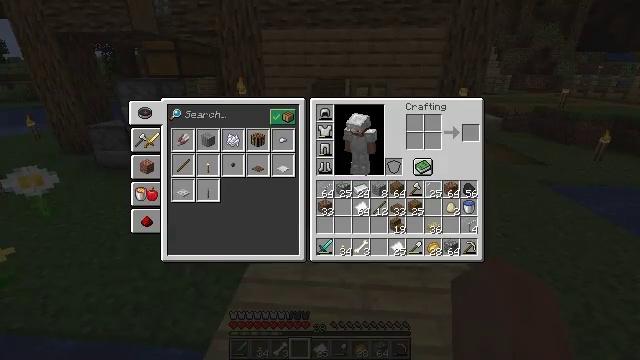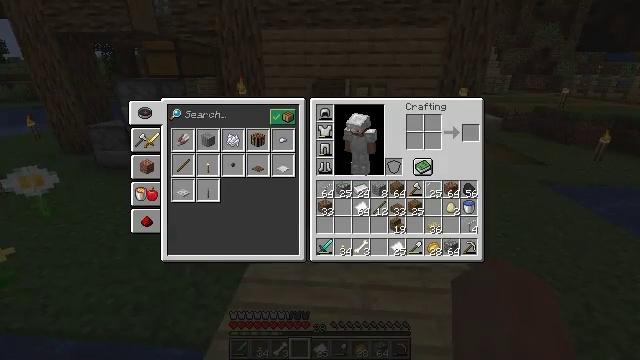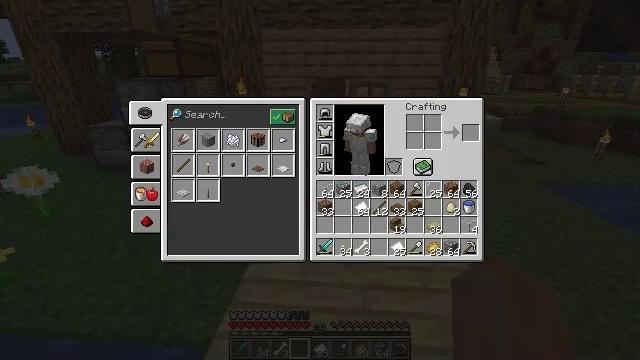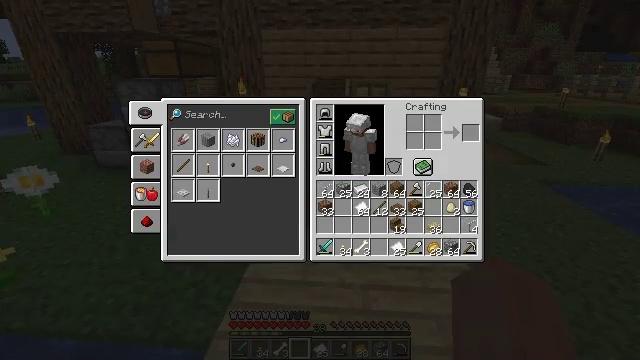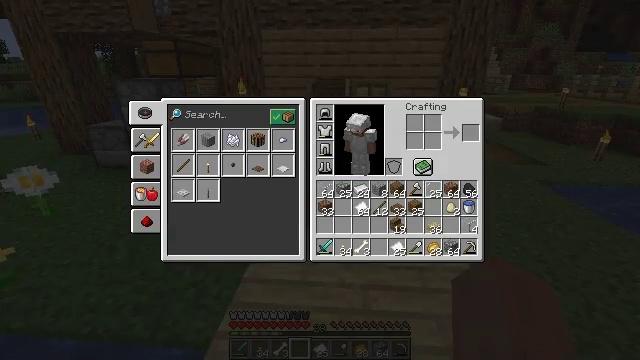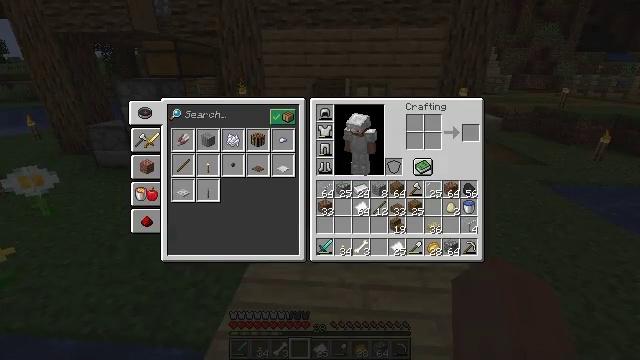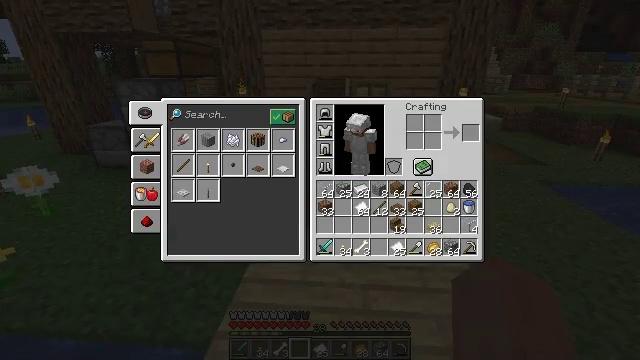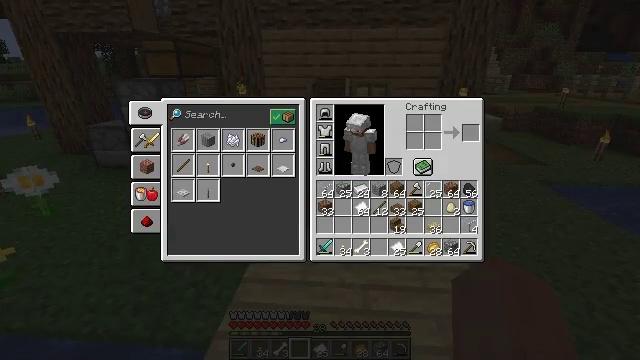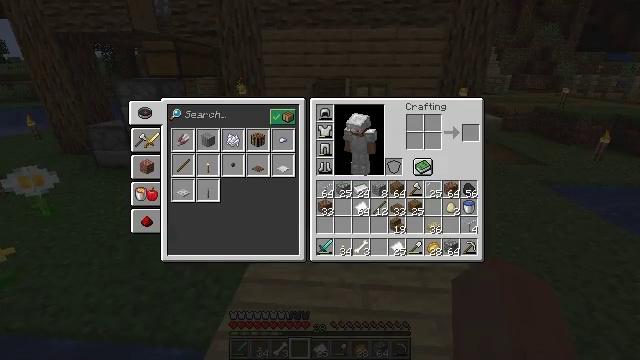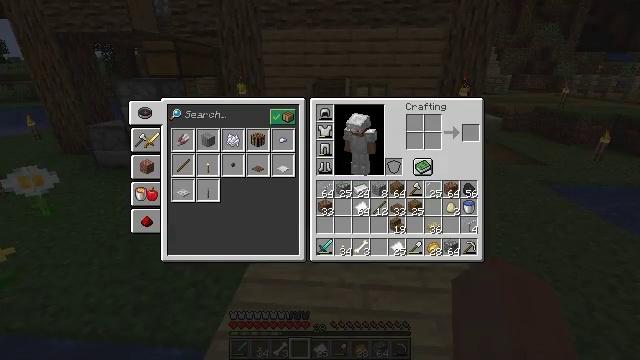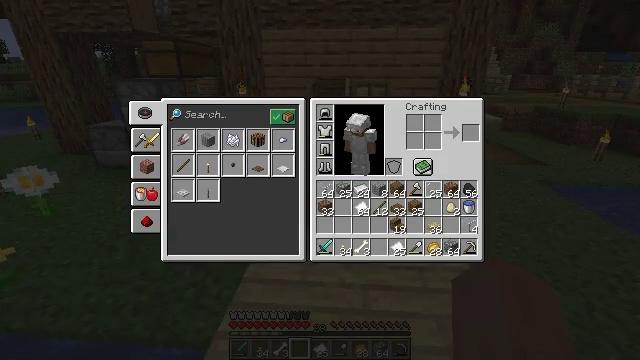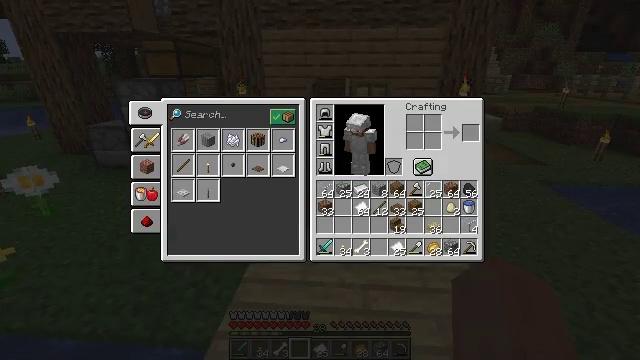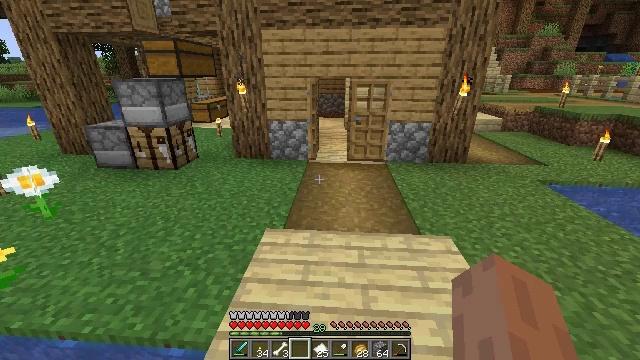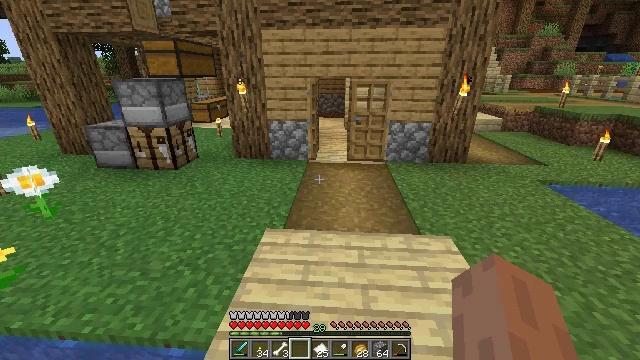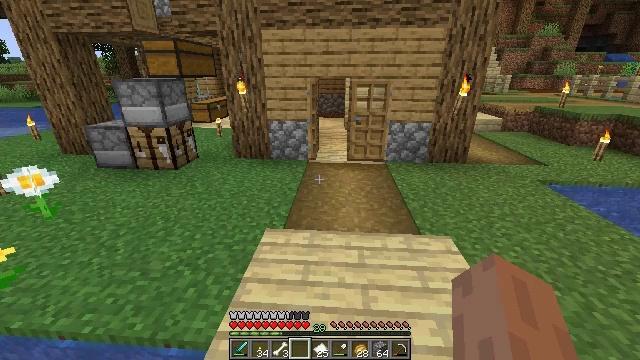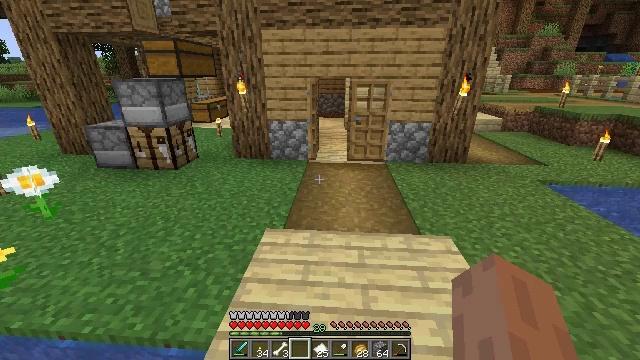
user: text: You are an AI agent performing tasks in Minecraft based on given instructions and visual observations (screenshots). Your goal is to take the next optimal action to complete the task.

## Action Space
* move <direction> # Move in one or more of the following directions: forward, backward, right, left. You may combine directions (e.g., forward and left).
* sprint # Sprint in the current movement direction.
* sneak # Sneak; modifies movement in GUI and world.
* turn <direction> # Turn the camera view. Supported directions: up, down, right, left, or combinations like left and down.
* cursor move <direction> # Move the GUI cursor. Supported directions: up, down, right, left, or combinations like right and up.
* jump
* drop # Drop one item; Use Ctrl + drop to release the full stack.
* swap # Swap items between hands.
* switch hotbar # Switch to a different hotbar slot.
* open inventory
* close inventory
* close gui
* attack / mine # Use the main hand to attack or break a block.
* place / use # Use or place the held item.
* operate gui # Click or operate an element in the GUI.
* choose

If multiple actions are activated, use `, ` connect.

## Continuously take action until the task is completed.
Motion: motion action
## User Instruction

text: Make a compass with four iron ingots and one redstone dust.
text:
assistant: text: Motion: no_op
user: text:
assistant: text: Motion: no_op
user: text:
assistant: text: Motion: no_op
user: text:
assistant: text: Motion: no_op
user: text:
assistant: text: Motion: no_op
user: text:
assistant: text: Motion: no_op
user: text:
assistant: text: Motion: no_op
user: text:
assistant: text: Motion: no_op
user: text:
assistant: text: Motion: no_op
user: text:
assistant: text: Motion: no_op
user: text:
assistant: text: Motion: no_op
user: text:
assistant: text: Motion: close inventory
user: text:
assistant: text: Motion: close inventory
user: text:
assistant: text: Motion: close inventory
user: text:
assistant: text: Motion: close inventory
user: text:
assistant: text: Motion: no_op
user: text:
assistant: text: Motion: no_op
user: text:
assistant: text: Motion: move forward
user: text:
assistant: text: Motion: move forward
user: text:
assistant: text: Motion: move forward
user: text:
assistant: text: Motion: turn right and up
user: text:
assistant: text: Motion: turn right and down
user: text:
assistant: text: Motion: move forward, turn right and up
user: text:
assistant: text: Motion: move forward, turn right
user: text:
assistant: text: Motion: move forward, turn right
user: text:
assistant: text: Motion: move forward, turn right
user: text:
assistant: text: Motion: move forward
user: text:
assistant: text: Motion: move forward, turn right
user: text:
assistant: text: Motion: move forward and move right
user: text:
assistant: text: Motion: move forward and move right